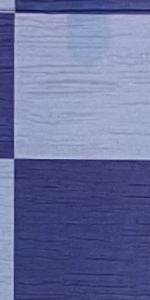
Label: Empty